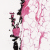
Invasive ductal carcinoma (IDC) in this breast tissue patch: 0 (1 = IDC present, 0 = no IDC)